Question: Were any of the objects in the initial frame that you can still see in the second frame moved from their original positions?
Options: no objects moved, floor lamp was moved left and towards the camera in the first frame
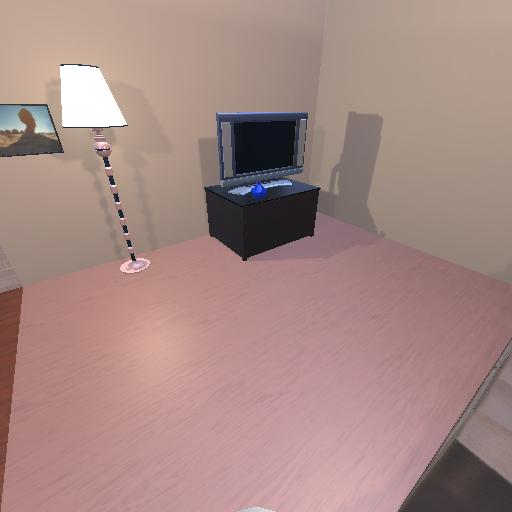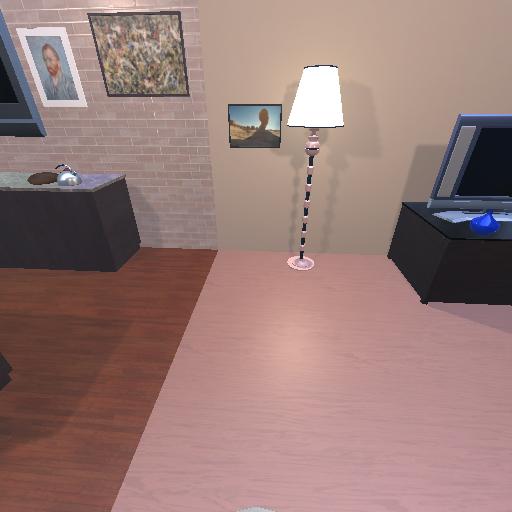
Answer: no objects moved